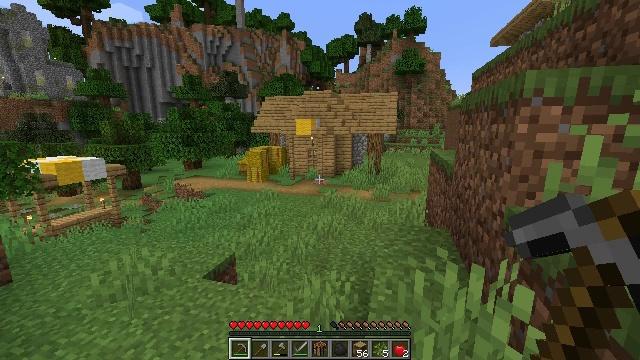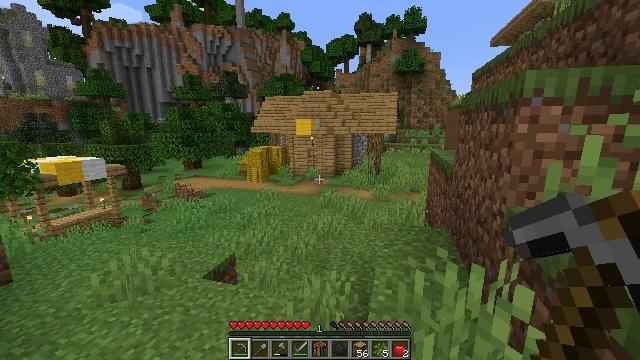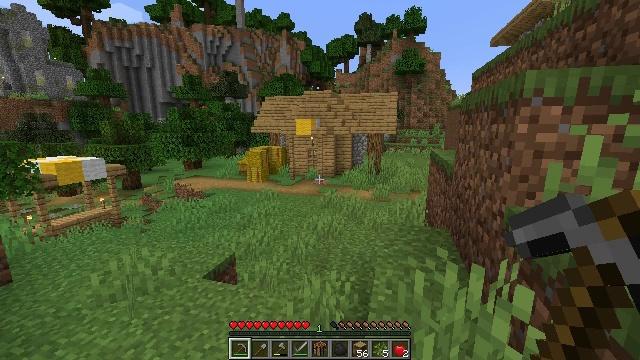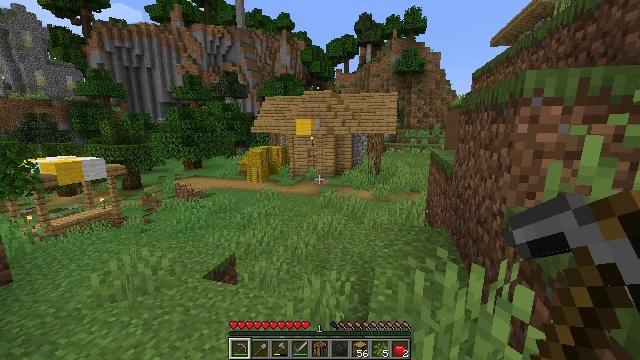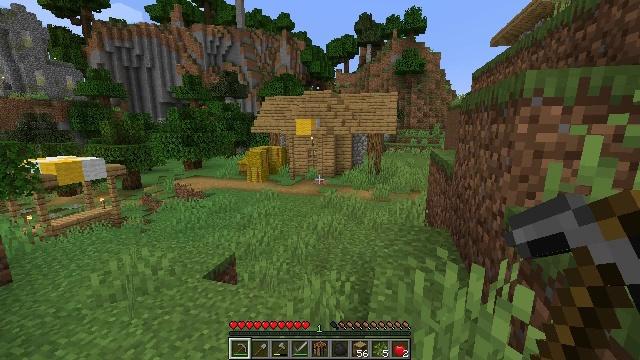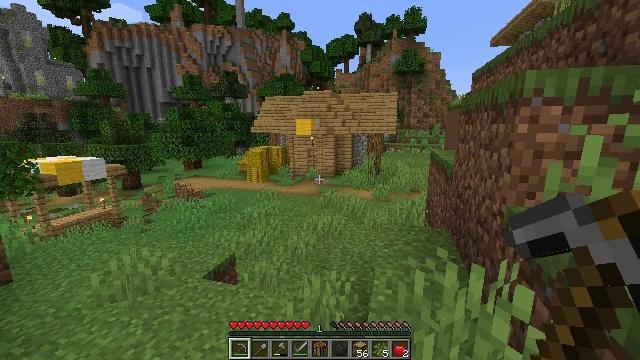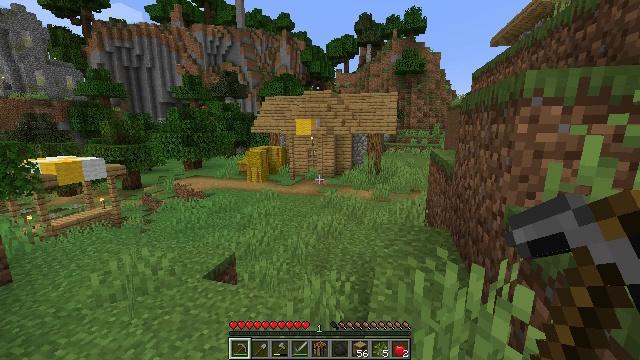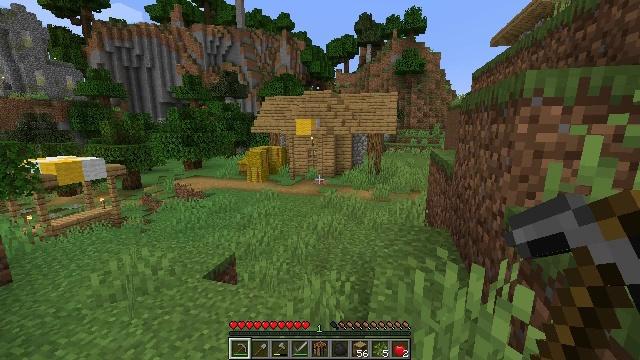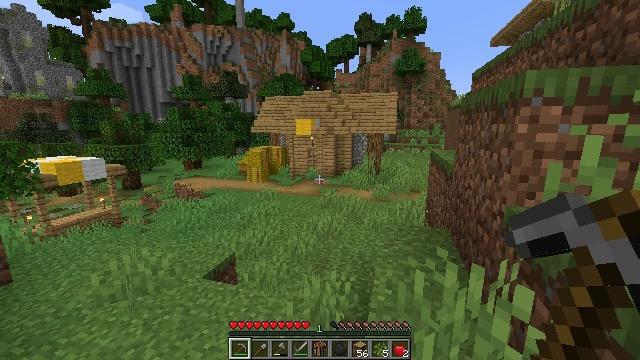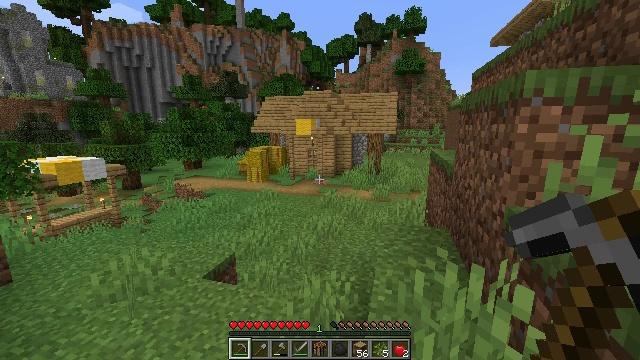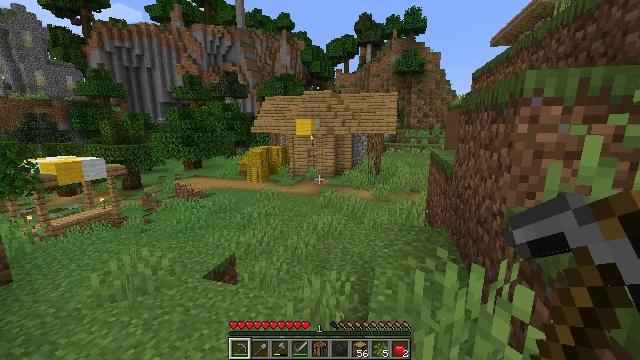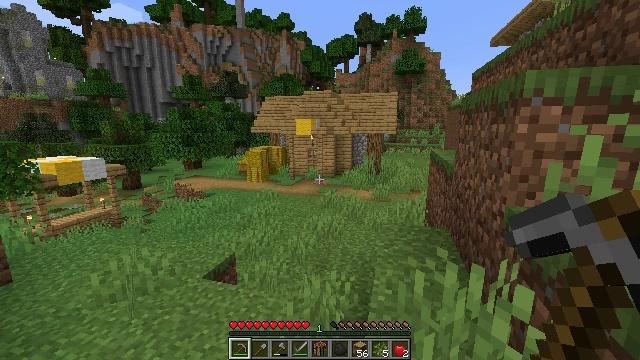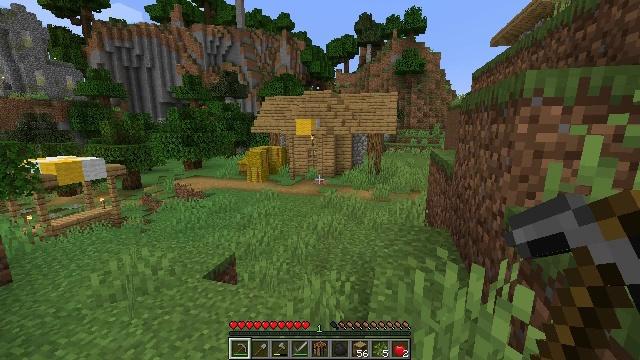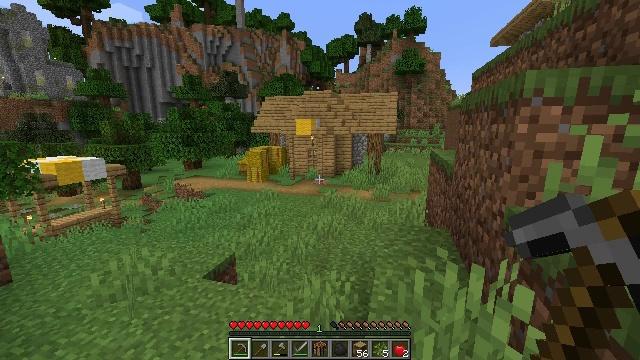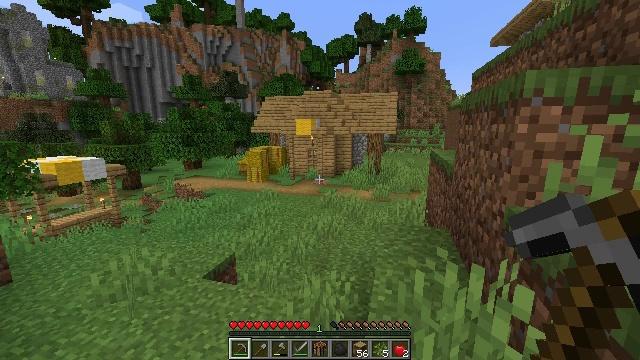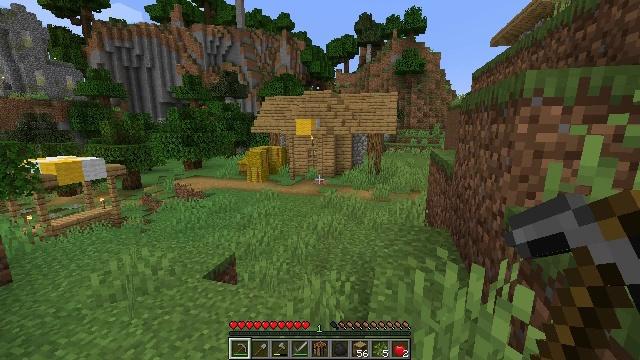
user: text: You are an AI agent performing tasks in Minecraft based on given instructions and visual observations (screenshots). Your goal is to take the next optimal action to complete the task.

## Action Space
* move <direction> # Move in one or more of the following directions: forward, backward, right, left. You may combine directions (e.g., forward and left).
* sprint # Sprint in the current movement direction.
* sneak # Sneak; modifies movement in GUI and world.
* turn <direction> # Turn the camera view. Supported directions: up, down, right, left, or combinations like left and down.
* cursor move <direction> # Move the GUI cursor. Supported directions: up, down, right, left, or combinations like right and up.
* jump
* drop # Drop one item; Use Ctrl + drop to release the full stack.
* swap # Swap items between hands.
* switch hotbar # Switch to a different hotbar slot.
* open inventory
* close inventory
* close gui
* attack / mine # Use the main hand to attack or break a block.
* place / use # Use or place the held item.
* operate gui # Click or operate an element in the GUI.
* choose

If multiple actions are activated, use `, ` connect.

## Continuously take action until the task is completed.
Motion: motion action
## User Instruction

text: Attack the hay block to get hay.
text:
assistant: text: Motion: no_op
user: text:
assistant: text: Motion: no_op
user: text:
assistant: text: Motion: no_op
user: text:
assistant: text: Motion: no_op
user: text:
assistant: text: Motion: no_op
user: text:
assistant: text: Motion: no_op
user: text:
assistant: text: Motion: no_op
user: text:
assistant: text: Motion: no_op
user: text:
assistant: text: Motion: no_op
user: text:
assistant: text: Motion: no_op
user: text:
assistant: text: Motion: no_op
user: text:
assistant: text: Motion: no_op
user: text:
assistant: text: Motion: no_op
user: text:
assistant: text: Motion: no_op
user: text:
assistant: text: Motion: no_op
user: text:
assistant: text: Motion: no_op
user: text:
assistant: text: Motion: no_op
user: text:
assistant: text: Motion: no_op
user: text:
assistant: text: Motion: no_op
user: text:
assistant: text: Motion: no_op
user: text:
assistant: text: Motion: no_op
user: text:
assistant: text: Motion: no_op
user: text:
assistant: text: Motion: no_op
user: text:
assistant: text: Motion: move forward
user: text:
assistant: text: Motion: move forward
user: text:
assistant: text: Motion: move forward
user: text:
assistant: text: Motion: move forward
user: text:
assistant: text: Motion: move forward
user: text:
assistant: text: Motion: move forward
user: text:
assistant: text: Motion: move forward